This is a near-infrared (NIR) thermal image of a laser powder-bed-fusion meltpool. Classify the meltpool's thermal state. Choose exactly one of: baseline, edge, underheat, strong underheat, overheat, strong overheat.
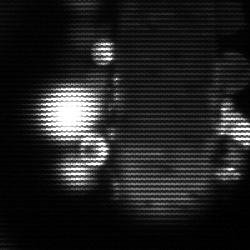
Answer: strong underheat